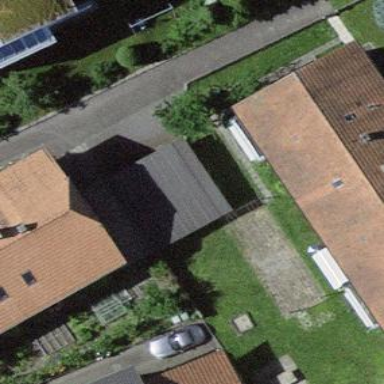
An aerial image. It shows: Garage building.